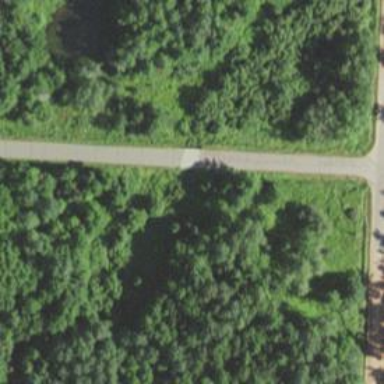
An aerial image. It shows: Unclassified road with bridge.